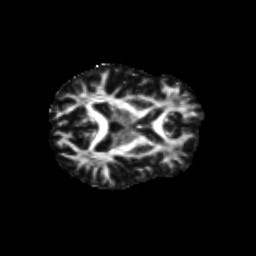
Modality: FA
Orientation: axial
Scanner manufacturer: siemens
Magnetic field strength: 3 T
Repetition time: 9.2 s
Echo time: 0.084 s